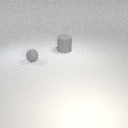
large gray rubber cylinder behind small gray rubber sphere